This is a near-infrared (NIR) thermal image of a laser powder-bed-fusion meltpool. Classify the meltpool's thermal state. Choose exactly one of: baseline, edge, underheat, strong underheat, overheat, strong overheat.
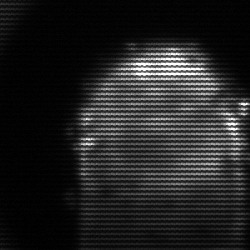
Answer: baseline